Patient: sex M, age 57
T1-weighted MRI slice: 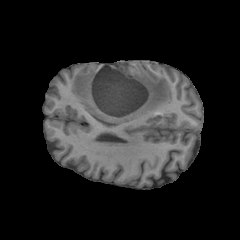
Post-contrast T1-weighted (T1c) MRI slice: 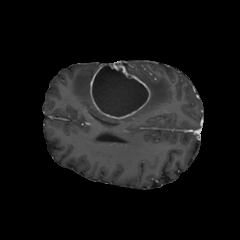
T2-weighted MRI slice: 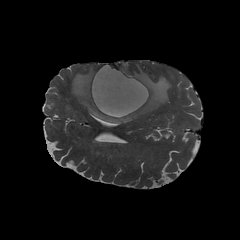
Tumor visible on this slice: yes
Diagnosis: Glioblastoma, IDH-wildtype
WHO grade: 4